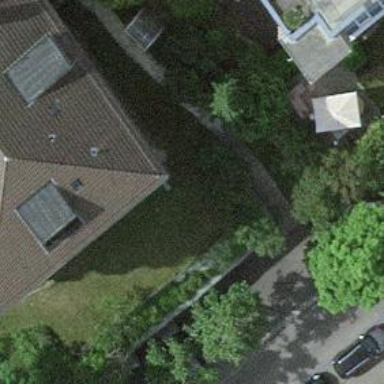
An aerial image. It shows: Group of garages.